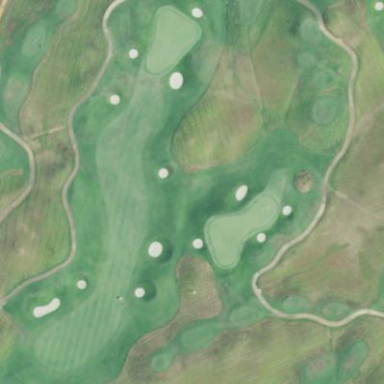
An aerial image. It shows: Grassy area designated as golf fairway.